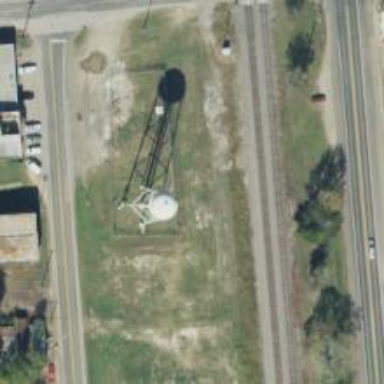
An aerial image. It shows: Water tower that is man-made.